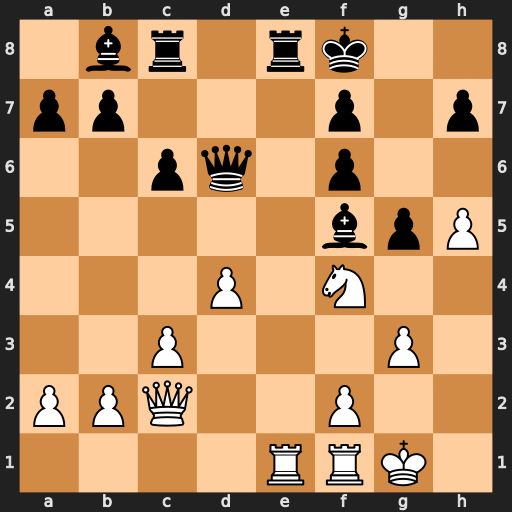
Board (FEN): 1br1rk2/pp3p1p/2pq1p2/5bpP/3P1N2/2P3P1/PPQ2P2/4RRK1
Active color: w
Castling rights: -
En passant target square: -
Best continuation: Qxf5 Rxe1 Rxe1 Re8 Rxe8+